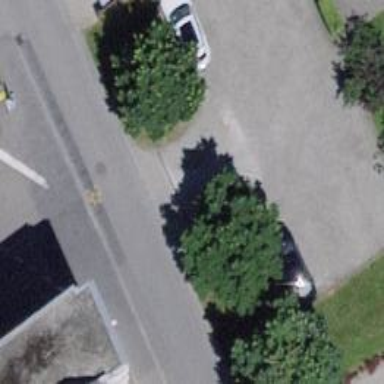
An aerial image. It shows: Asphalt road in residential area with opposite cycleway.